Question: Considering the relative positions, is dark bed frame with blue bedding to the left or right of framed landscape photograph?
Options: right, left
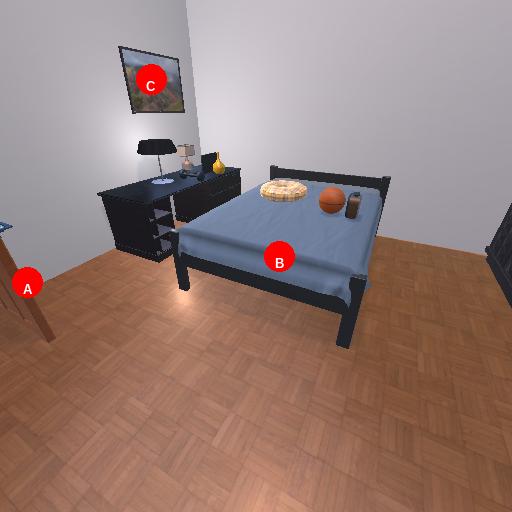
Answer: right